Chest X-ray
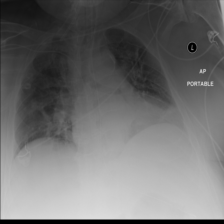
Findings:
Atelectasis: positive
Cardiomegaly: negative
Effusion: negative
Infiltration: negative
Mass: negative
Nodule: negative
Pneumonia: negative
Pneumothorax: negative
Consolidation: negative
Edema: negative
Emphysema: negative
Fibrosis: negative
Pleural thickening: negative
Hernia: negative